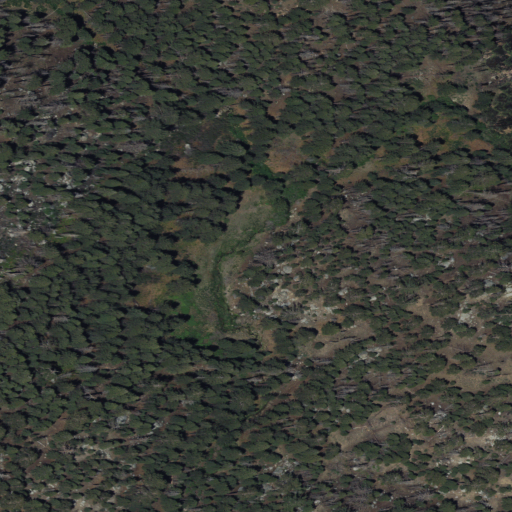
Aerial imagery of plain(s) in California named Reeds Meadow containing evergreen forest and shrub